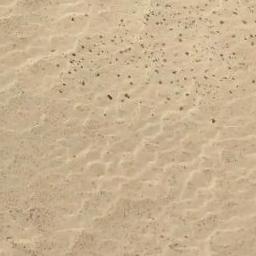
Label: desert